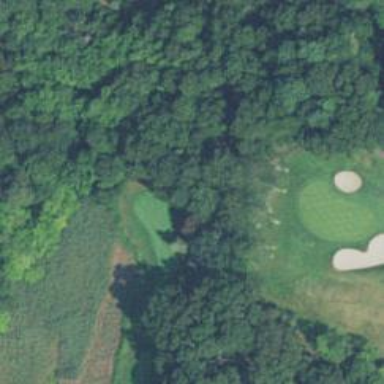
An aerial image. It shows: Path for both roads and golfers.